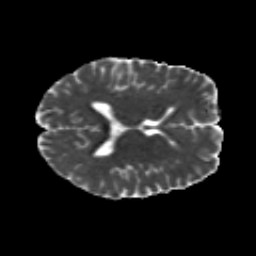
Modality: MD
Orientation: axial
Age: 21
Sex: male
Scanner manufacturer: siemens
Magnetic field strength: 3 T
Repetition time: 8.8 s
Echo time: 0.085 s